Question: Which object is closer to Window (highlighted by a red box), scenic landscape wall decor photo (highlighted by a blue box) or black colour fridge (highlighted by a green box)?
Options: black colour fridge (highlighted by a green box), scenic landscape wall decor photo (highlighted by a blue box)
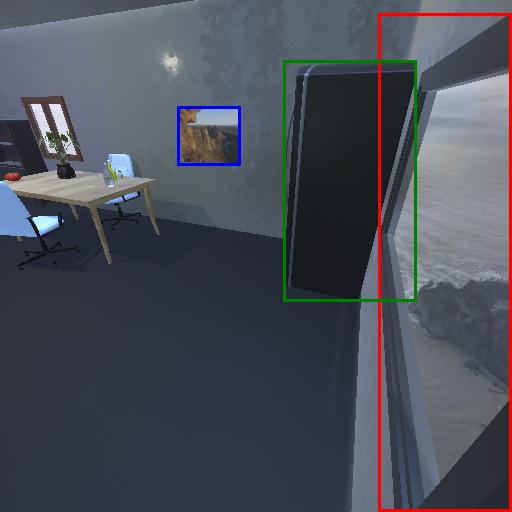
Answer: black colour fridge (highlighted by a green box)